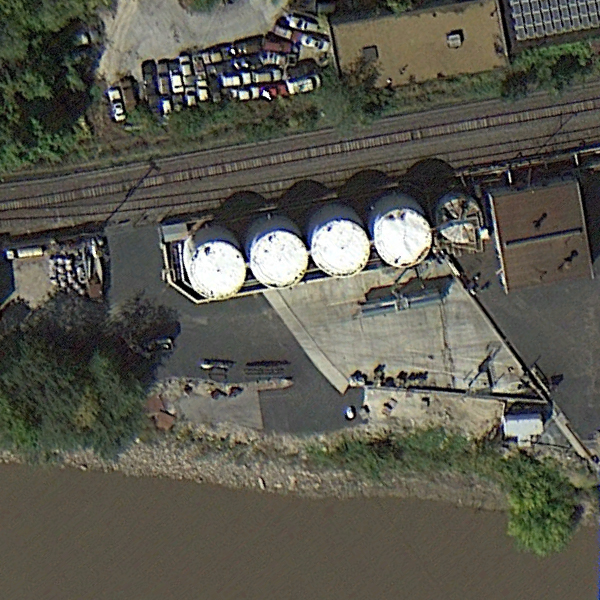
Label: StorageTanks